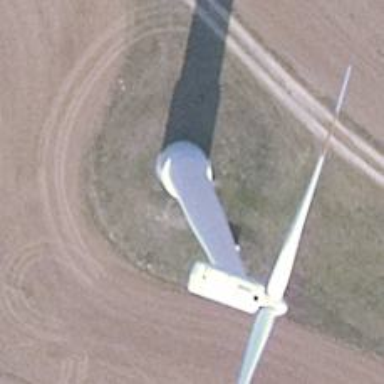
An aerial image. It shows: Wind generator using horizontal axis wind turbines.